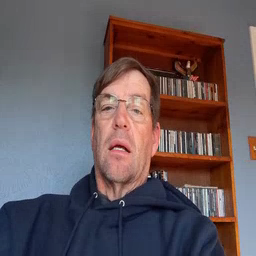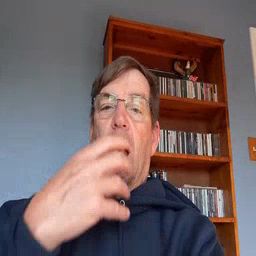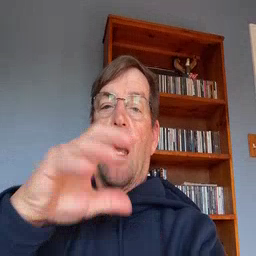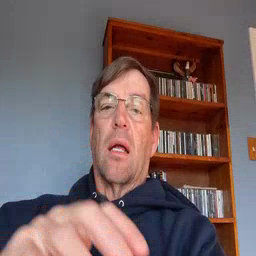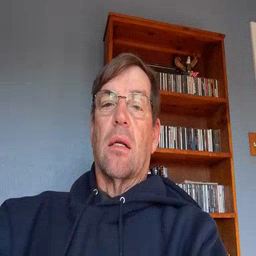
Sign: hot